Question: The Google Maps SDK 1.2.2 on iOS 5.1 location marker does not have a clear background color so it obscures the map underneath it. I have looked into the SDK and have not found a way to gain access to the location marker so I am unable to fix it. Has anyone else had this problem and found a solution?
Screenshot of the location marker obscuring the map on iOS 5.1:

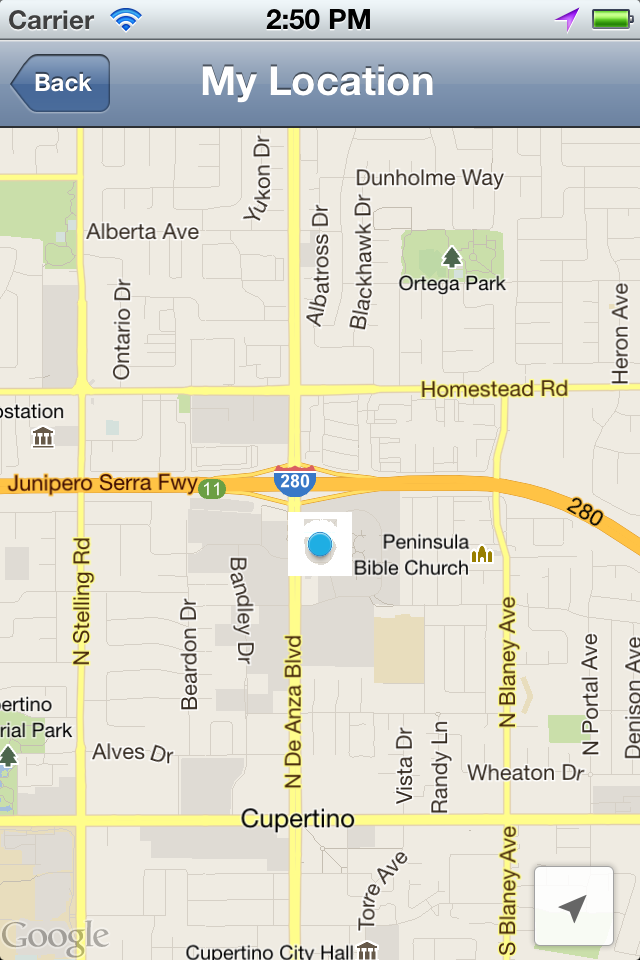
Answer: This is a bug in the simulator. It shouldn't happen on an actual device.